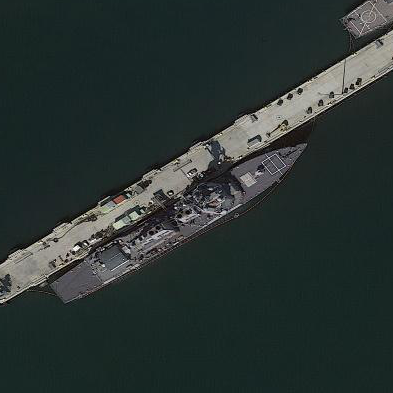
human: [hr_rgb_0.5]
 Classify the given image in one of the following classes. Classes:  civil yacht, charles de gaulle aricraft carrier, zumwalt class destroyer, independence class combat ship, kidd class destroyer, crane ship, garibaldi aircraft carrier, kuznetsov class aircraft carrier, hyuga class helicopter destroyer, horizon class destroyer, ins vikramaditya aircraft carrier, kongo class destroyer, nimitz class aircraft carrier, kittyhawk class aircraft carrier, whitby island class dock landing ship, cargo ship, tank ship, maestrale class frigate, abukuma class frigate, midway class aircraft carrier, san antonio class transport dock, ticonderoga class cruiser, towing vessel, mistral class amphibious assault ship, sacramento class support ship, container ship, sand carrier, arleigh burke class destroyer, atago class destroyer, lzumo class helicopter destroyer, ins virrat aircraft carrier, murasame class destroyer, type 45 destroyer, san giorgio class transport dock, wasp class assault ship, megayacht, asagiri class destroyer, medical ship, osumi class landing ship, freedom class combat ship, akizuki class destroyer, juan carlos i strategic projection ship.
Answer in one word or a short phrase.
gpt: Arleigh Burke class destroyer